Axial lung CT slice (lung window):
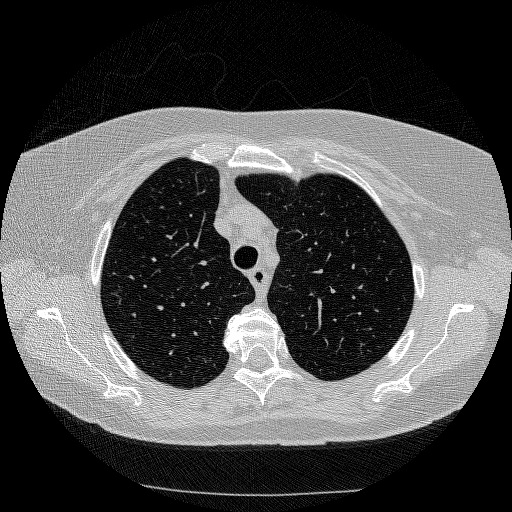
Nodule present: no